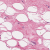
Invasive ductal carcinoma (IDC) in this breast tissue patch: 0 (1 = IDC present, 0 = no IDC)